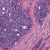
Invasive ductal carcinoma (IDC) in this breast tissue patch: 0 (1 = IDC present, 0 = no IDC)